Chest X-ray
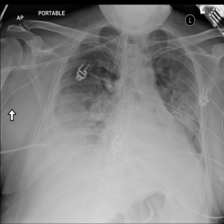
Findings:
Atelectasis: negative
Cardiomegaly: negative
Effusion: negative
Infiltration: negative
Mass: negative
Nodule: negative
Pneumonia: negative
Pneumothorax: negative
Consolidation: negative
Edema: negative
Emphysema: negative
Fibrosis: negative
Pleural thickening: negative
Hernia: negative